Field crop: tomato
Growth stage: 2
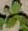
Species: solanum